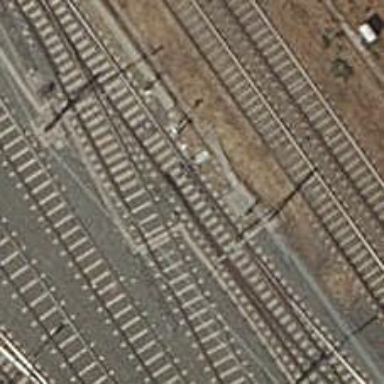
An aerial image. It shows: Railway switch.